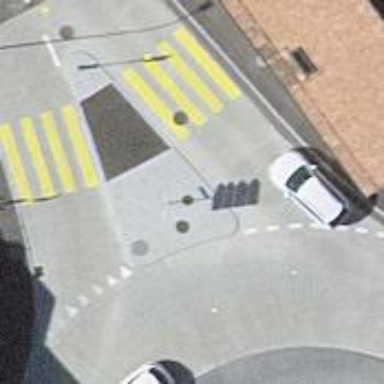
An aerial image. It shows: Uncontrolled zebra crossing with central island. The crossing is marked with zebra stripes.